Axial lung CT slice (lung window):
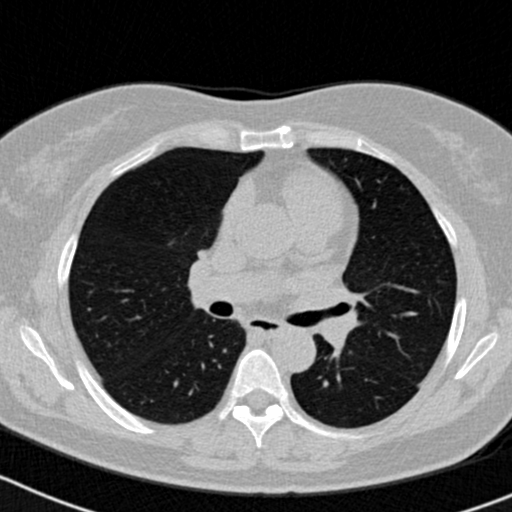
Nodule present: no